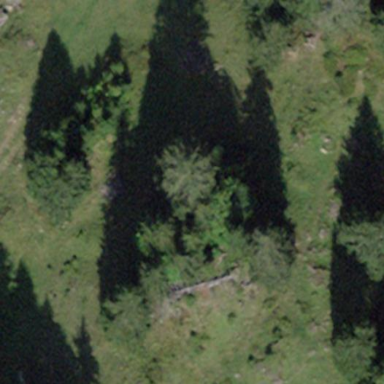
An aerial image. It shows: Forest area.